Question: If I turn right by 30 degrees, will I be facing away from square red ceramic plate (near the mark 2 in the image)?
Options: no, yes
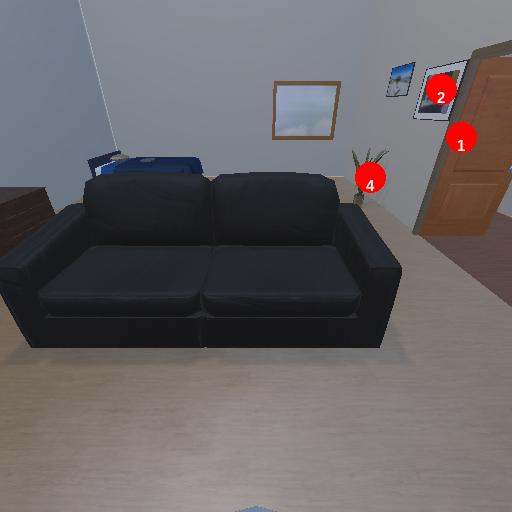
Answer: no